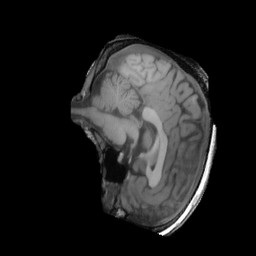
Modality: T1w
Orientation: sagittal
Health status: ill
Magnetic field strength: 3 T